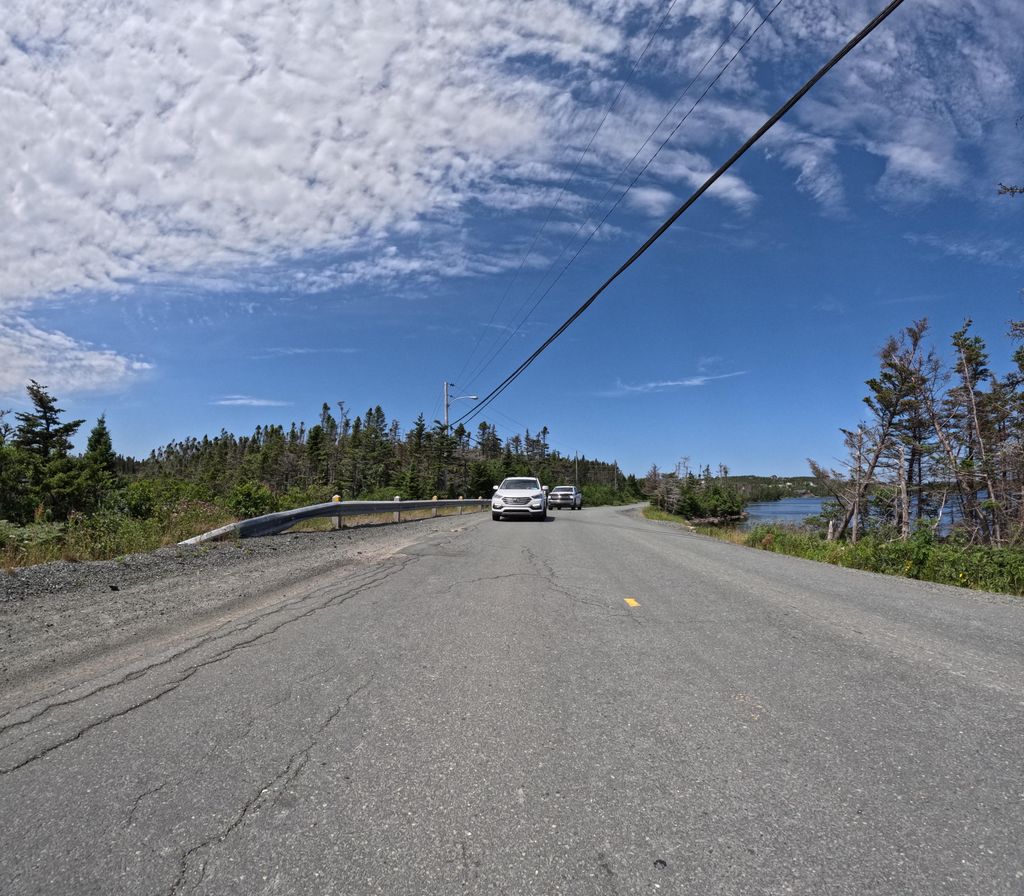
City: st_johns